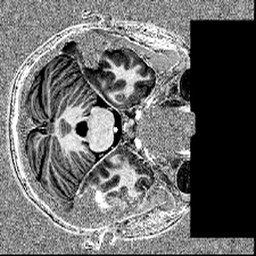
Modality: T1w
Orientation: axial
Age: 24
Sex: female